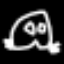
Label: frog